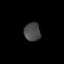
Tissue: prostate
Cell type: T cells
Senescence score: 0.357
Nuclear area (px): 303
Mean DAPI intensity: 71.406